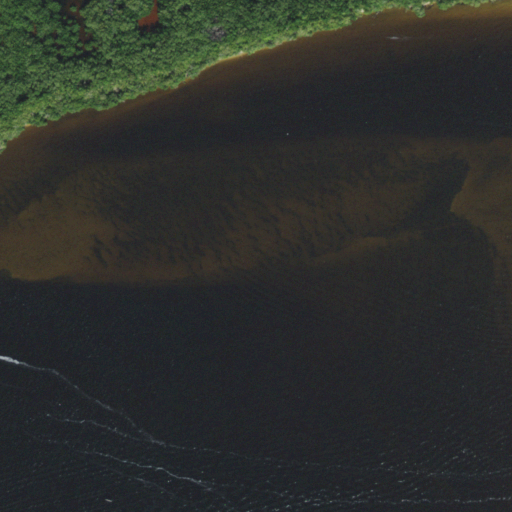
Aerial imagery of bar in Florida named Long Bar containing open water and woody wetlands